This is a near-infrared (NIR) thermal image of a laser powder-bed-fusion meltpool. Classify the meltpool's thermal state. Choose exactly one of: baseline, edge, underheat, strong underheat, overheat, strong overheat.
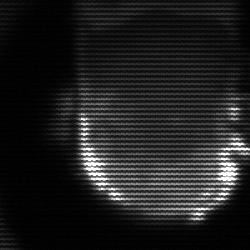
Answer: baseline